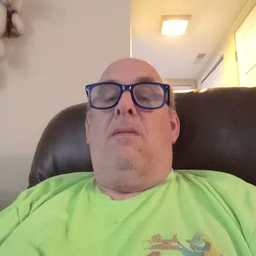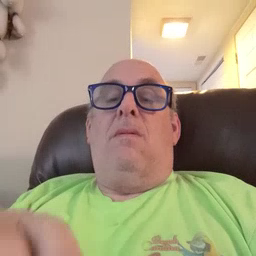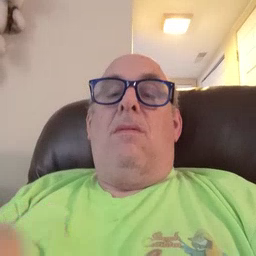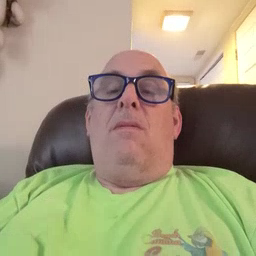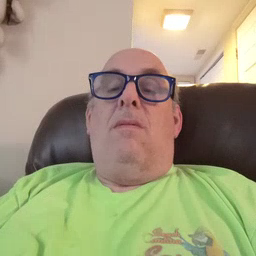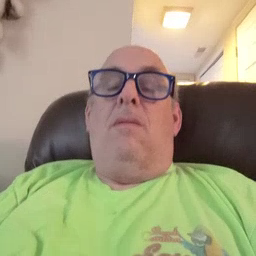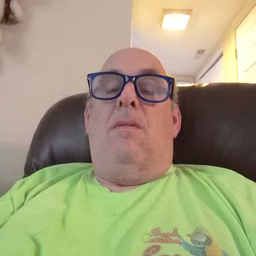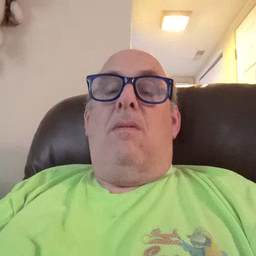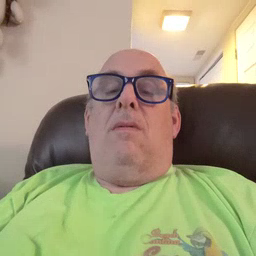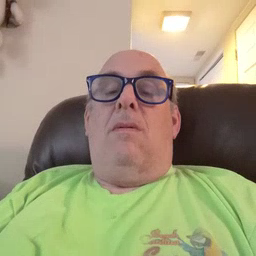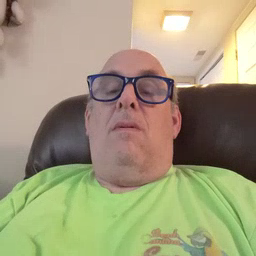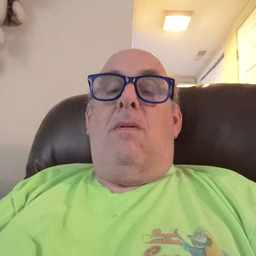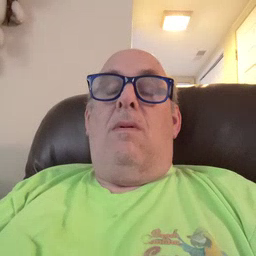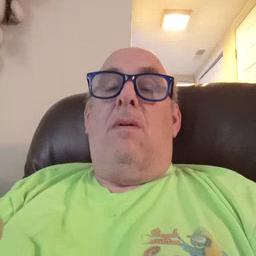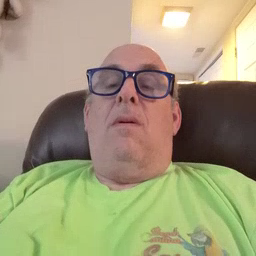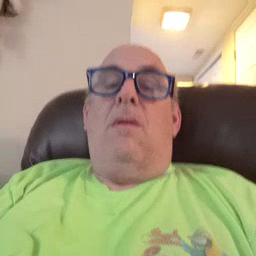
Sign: kiss